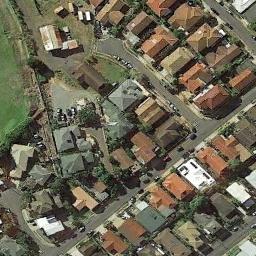
Label: residential